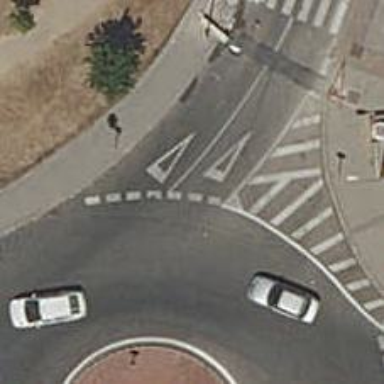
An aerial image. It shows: Road with "give way" sign.